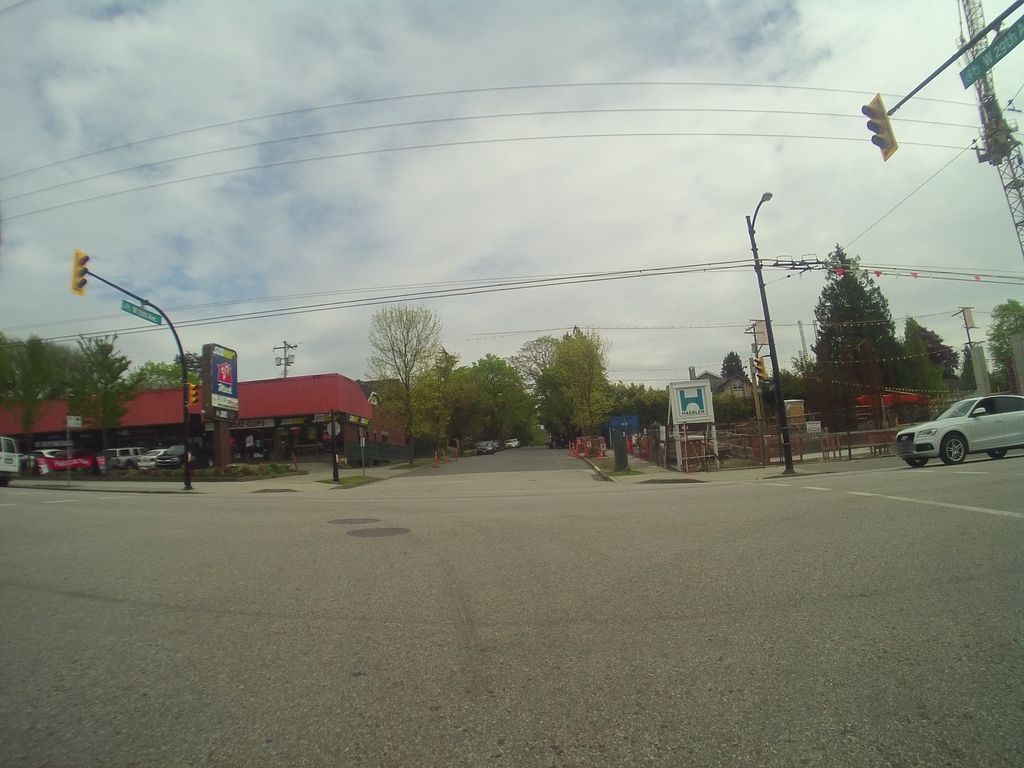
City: vancouver